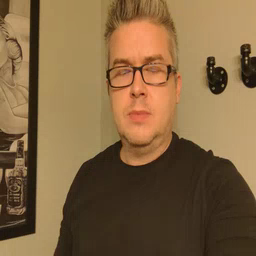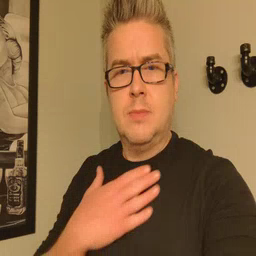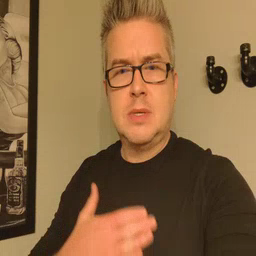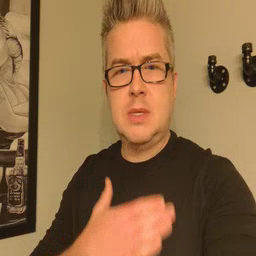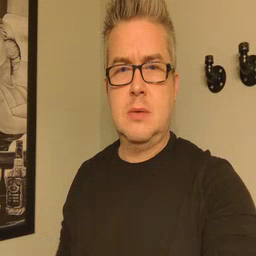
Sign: please